Question: Damn you short titles! :p
Basically I have an entity named "threads" and I have an entity named "messages". I have a one to many relationship from threads ->> messages (and a one to one inverse relationship).
What I need to do is get all the records from the threads entity and for each one I need to get the message with the latest timestamp (this is just an int in the "lastUpdated" attribute, so the highest number I guess will suffice).
I'm not sure what other information you may want, here is a screenshot of my entities:

I'm sure there must be a better way than iterating through all the records and comparing the threadIds?
Thank you.
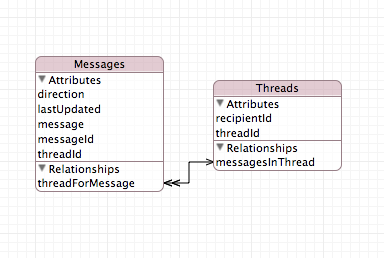
Answer: Once you have the individual Thread objects, you just need to do a sort on the Messages objects and take the topmost Message object.
The easiest solution would be to create a method in the Thread class like this:
'''
- (Messages *) lastUpdatedMessage{
NSSortDescriptor *sort=[NSSortDescriptor sortDescriptorWithKey:@"lastUpdated" ascending:NO];
NSArray *sortedMessages=[self.messagesInThread sortedArrayUsingDescriptors:[NSArray arrayWithObject:sort]];
return [sortedMessages objectAtIndex:0];
}
'''
Then all you have to do is ask each Thread object for its lastUpdatedMessage.
A more complex but more efficient solution would be to create an intermediate linking entity that would link one Message object to one Thread object and set that link object as the Message objects update. So:
'''
MessageThreadLink{
message<--(required)-->Message.lastUpdateLink
thread<--(required)-->Thread.lastUpdatedMessage
}
'''
Whenever a Message object updated, it would tell it's related Thread object to delete the existing link object and create another one pointing to it. You would probably put that code in a custom setter for the lastUpdated property.
With this method you just have to ask each thread for its lastUpdatedMessage and it appears automatically without a lot of searching and sorting.